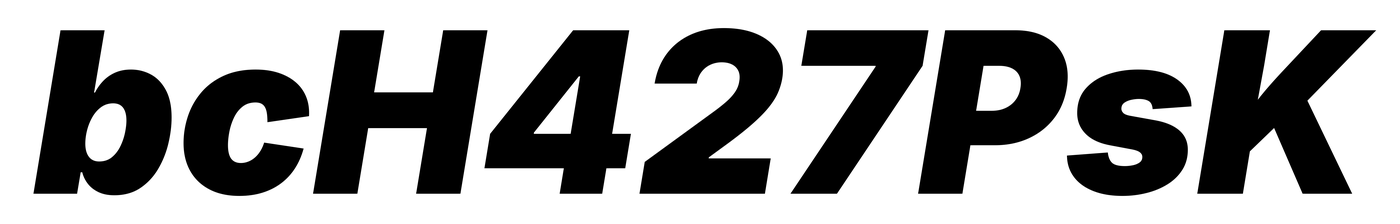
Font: Inter-Italic_Black_Italic